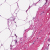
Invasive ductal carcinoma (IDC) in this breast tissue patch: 0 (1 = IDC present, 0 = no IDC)